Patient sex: M
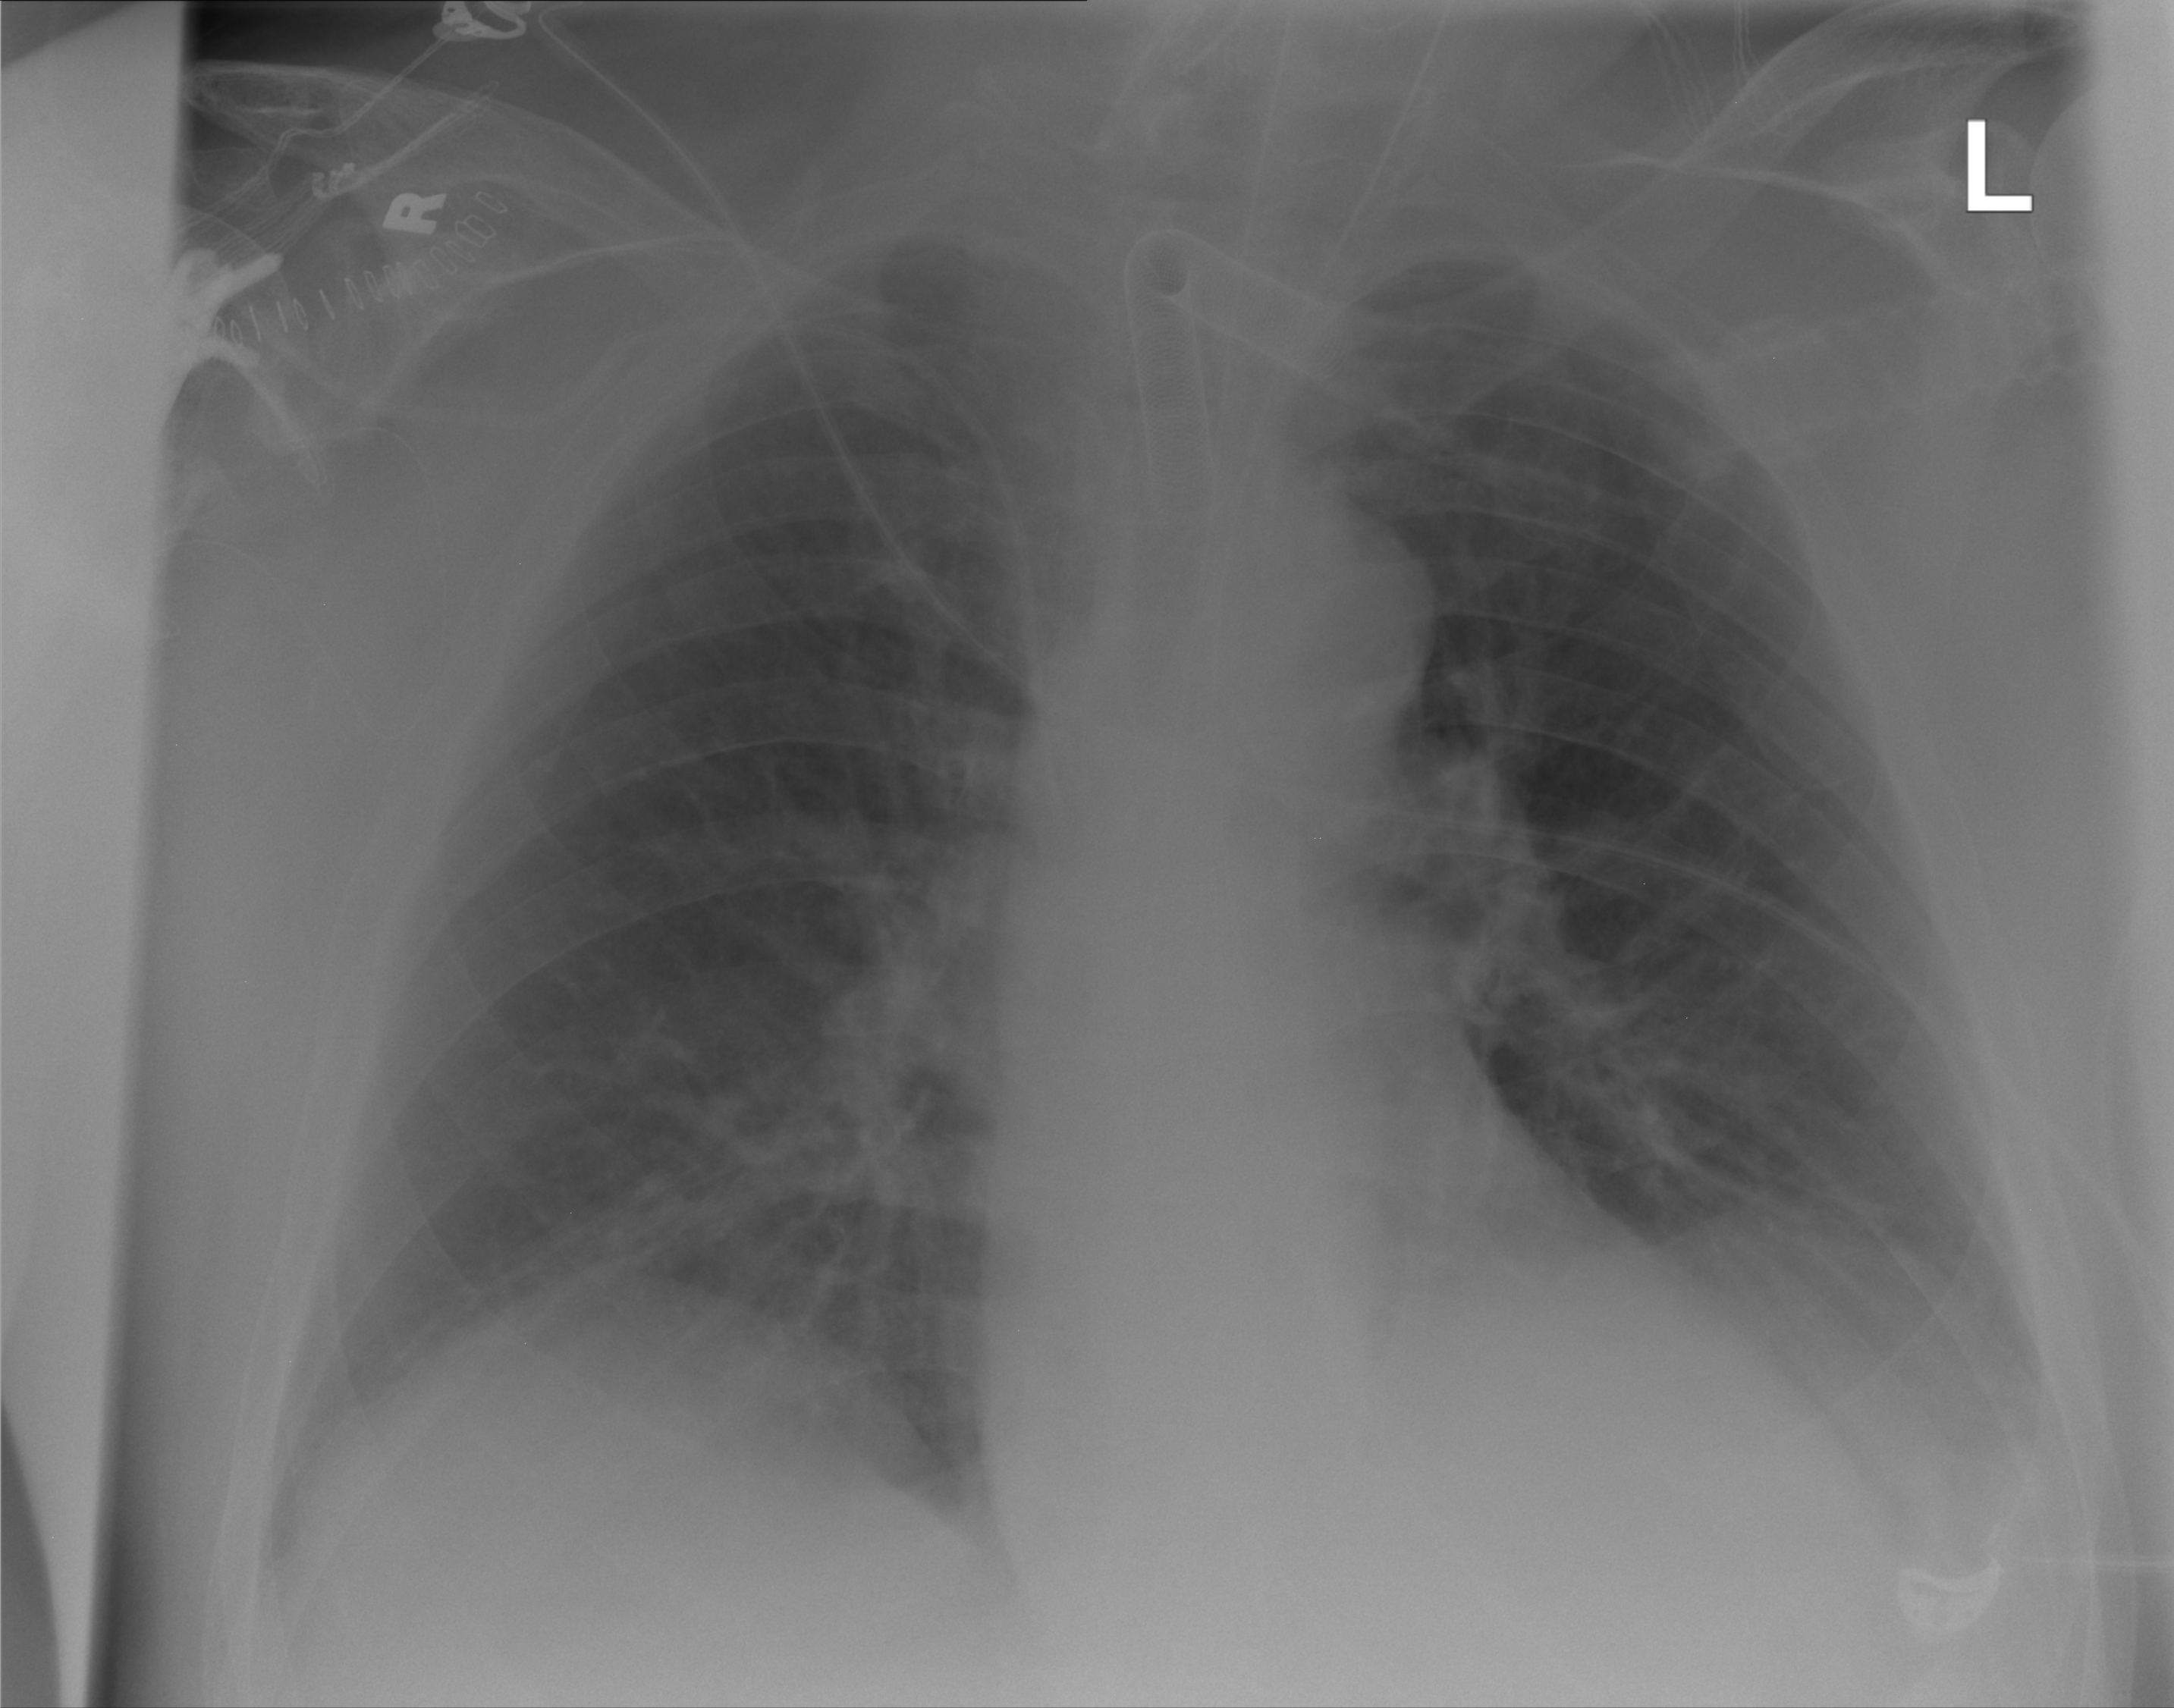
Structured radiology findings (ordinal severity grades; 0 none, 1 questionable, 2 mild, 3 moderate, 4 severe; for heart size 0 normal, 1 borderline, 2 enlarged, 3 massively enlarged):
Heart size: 0
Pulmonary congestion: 0
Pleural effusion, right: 0
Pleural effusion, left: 1
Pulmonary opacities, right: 0
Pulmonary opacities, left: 0
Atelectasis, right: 0
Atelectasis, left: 2